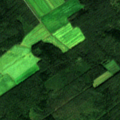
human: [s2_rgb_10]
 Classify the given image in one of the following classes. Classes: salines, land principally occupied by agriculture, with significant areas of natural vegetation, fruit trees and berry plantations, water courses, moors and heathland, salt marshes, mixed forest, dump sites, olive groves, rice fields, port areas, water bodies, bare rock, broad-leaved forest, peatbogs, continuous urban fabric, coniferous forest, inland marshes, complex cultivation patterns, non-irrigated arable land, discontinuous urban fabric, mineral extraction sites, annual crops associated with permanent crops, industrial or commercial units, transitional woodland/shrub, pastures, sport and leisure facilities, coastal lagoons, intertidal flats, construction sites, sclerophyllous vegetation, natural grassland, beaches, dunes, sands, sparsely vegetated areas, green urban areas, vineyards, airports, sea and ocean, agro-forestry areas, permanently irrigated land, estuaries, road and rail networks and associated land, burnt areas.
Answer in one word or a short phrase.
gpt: non-irrigated arable land, coniferous forest, mixed forest